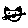
Label: cat